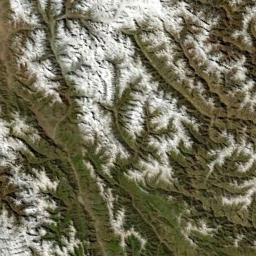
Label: snowberg